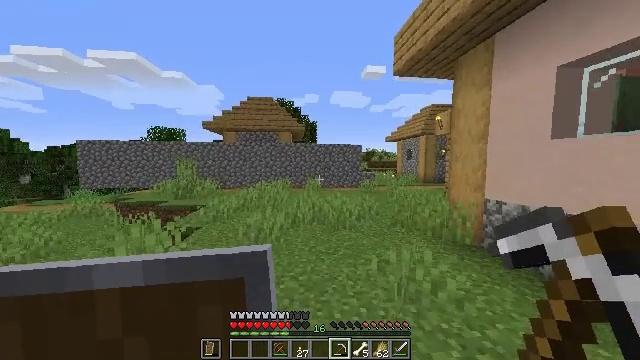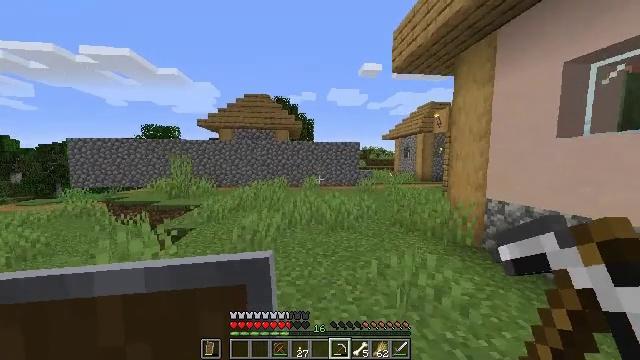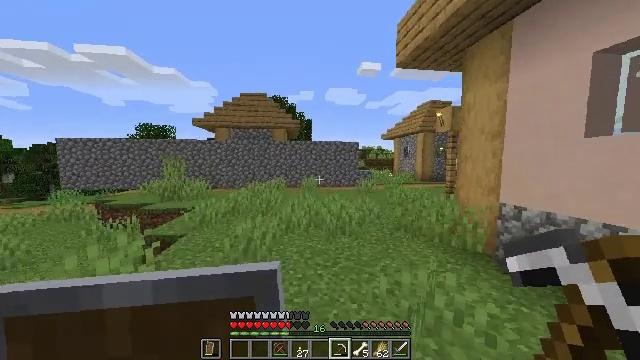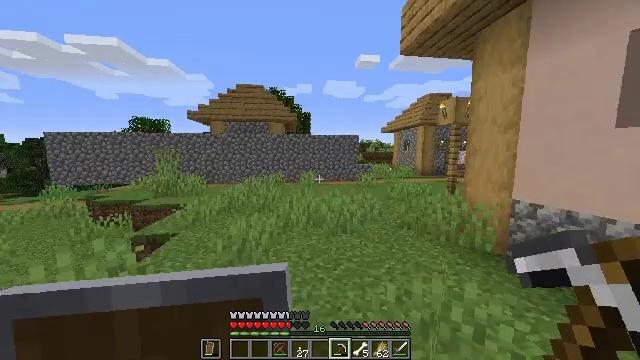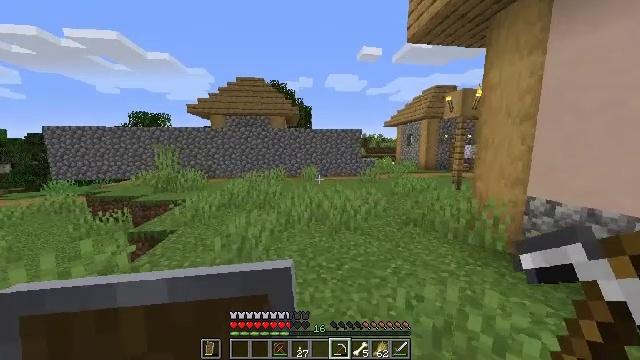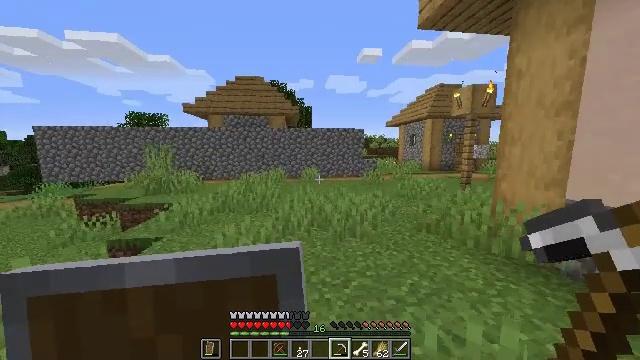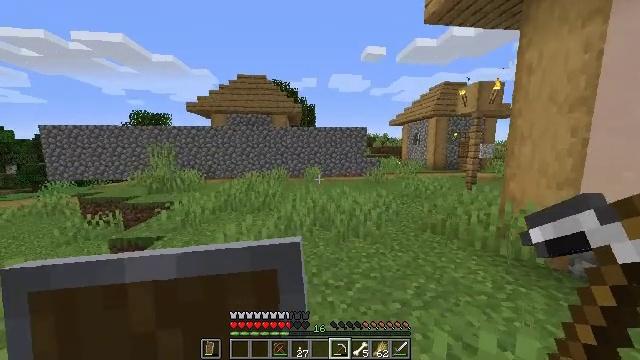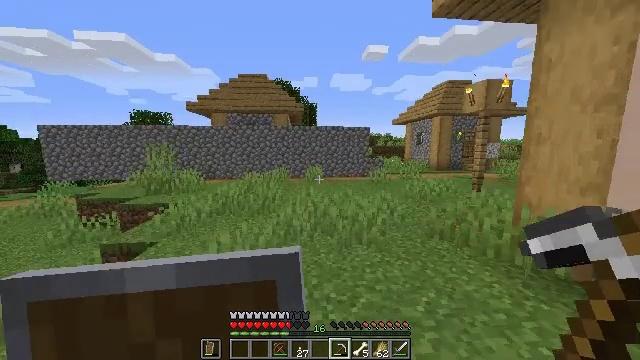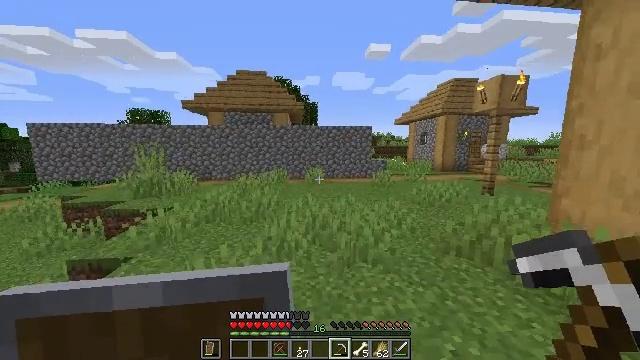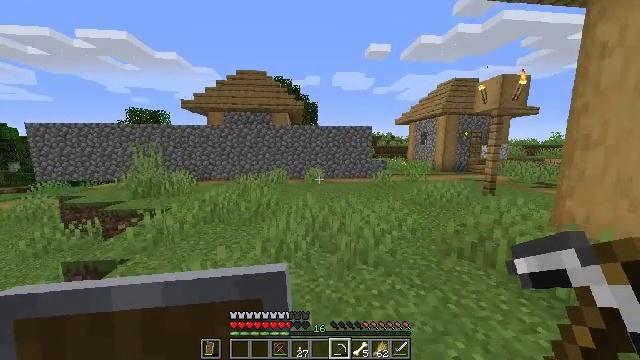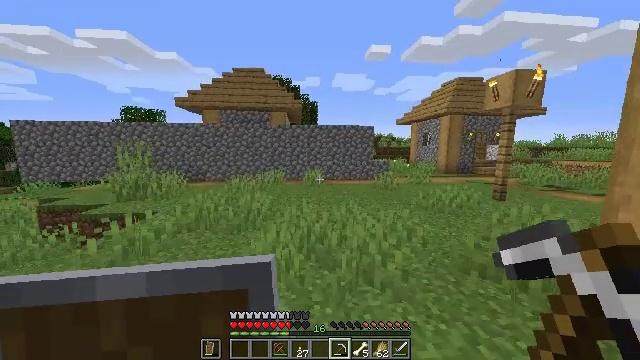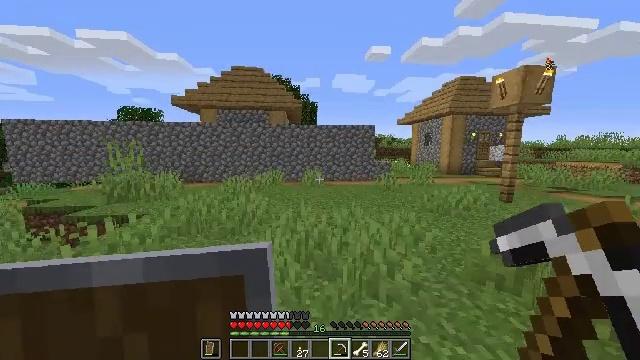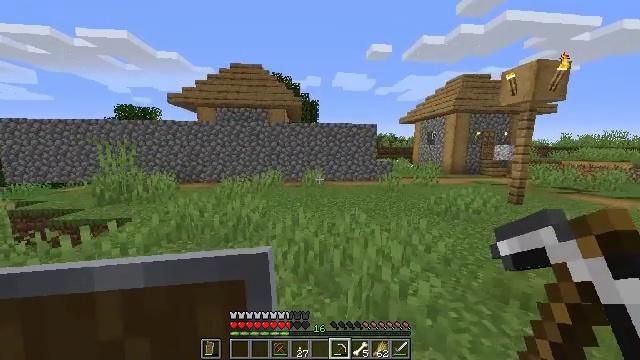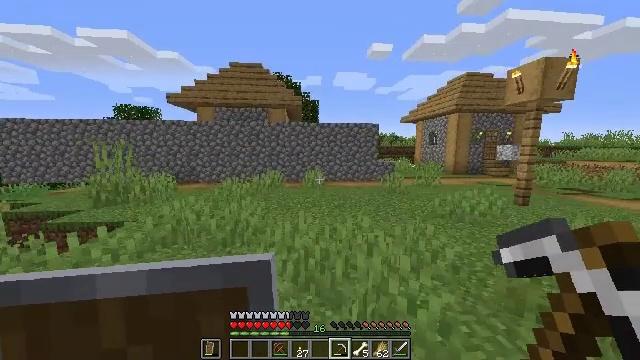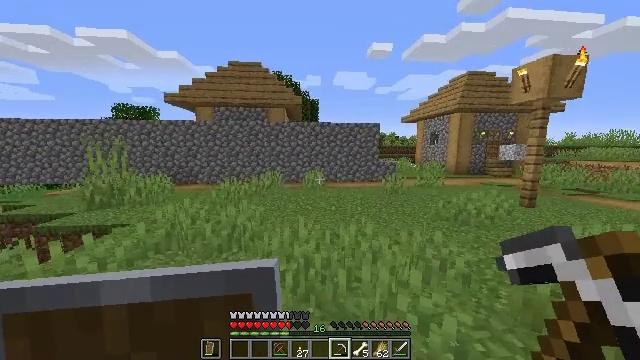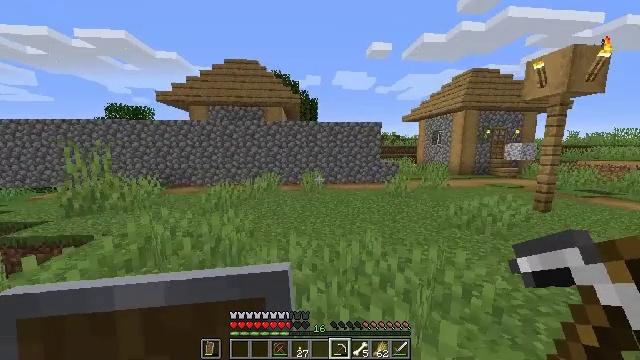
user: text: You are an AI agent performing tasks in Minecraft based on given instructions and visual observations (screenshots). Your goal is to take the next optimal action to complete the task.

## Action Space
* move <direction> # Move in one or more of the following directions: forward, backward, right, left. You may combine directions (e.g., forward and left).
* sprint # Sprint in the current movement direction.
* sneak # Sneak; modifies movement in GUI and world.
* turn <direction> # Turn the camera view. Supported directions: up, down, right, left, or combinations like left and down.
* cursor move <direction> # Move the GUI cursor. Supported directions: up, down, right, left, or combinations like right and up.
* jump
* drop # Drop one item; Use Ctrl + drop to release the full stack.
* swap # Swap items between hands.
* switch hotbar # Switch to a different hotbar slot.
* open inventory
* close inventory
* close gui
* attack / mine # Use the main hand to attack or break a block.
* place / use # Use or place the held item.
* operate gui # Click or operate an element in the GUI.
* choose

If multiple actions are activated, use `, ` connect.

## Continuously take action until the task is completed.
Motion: motion action
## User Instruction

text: Collect the bell.
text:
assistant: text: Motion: move forward
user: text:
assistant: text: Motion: move forward
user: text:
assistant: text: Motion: move forward, turn down
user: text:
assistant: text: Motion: move forward, turn down
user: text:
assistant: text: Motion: move forward
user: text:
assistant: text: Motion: move forward
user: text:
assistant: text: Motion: move forward
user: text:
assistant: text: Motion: move forward
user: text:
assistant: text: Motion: move forward
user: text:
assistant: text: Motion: move forward
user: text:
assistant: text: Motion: move forward
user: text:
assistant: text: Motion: move forward
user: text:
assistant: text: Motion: move forward
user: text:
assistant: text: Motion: move forward
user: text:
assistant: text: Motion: move forward and move right
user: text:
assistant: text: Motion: move forward and move right
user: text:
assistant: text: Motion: move forward and move right
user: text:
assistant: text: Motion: move forward and move right
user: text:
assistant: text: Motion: move forward and move right
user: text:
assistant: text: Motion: move forward
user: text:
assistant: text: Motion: move forward
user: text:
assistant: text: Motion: move forward
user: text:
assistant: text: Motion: move forward
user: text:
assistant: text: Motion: move forward
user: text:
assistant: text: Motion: move forward
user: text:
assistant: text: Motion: move forward
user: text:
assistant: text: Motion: move forward
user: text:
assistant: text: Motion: move forward and move right
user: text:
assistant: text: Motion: move forward and move right
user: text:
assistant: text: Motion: move forward